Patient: sex F, age 19
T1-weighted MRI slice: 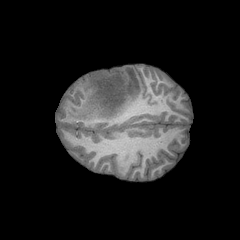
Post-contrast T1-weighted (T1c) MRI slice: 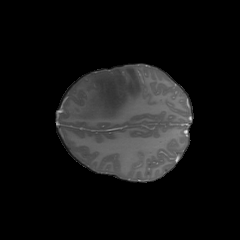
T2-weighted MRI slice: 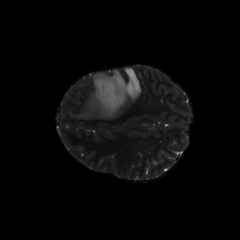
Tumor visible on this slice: yes
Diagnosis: Astrocytoma, IDH-mutant
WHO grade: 4